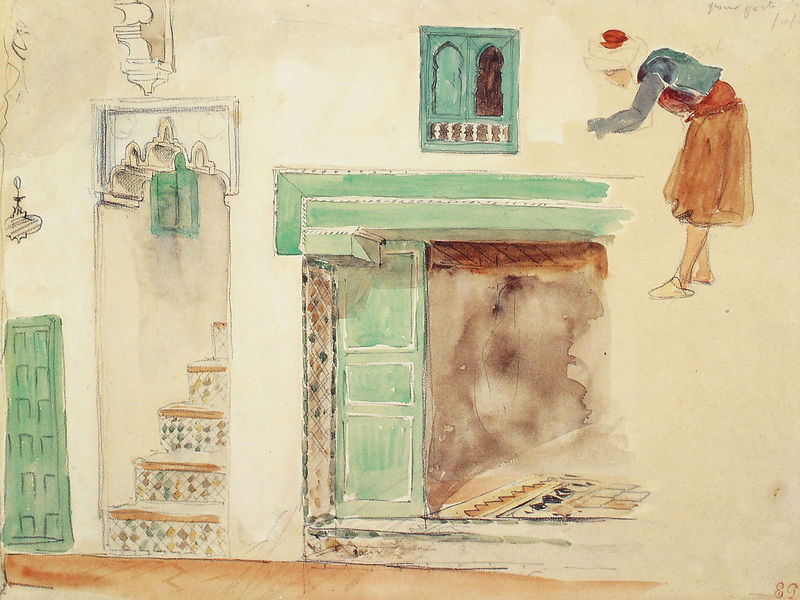
Titel: Türen und Fenster an einem arabischen Haus
Künstler: Eugène Delacroix
Institution: Paris, Musée du Louvre
Schlagwörter: gemälde, mann, aquarell, grün, braun, bunt, fenster, frau, profil, raum, skizze, straße, tür, zeichnung, zimmer, ölbild, rot, muster, ornament, teppich, diener, mensch, signatur, boden, zart, arbeit, farbig, papier, mauer, treppe, treppen, aufgang, stufen, tusche, kreuz, orient, orientalisch, fliesen, fliese, kachel, kacheln, mosaik, küche, arabisch, verbeugung, fließen, turban, fließe, türke, flise, teppih, altes haus, farbigt, zeart